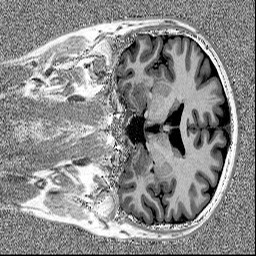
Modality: MP2RAGE
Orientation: coronal
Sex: male